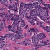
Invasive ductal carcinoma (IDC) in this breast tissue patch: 0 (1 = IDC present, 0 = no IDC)